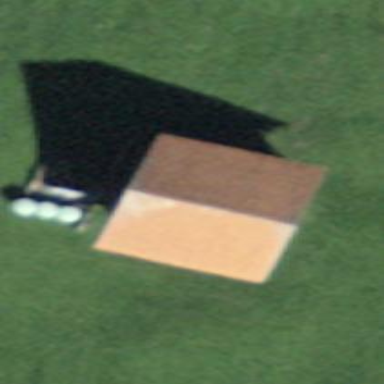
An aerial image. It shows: Barn.